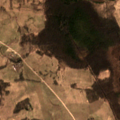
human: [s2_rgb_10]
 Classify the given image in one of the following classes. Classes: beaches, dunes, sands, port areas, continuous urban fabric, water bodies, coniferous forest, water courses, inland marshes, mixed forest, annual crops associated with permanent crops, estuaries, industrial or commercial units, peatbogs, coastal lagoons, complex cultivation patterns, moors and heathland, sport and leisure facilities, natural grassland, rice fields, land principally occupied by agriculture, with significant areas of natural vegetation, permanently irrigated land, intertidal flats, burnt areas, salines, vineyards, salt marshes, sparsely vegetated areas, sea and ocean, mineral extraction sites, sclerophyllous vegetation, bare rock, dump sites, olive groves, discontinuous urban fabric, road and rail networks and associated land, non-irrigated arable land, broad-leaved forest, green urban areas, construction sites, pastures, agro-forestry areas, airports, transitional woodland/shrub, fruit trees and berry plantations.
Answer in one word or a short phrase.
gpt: non-irrigated arable land, pastures, complex cultivation patterns, land principally occupied by agriculture, with significant areas of natural vegetation, broad-leaved forest, coniferous forest, mixed forest